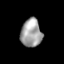
Tissue: skin
Cell type: Epithelial cells
Senescence score: 0.2833
Nuclear area (px): 577
Mean DAPI intensity: 160.674